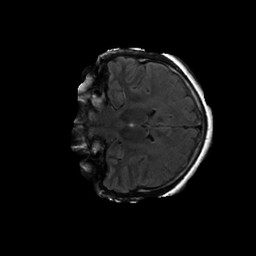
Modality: FLAIR
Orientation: coronal
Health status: ill
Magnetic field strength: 3 T